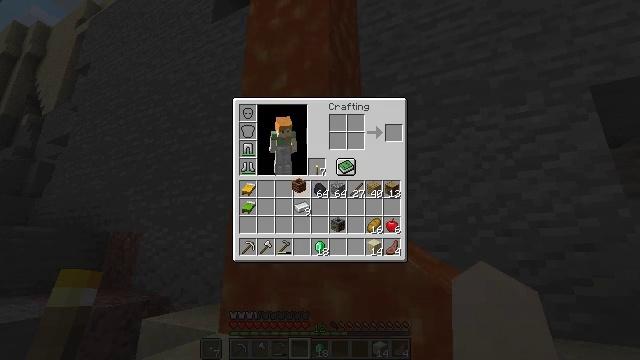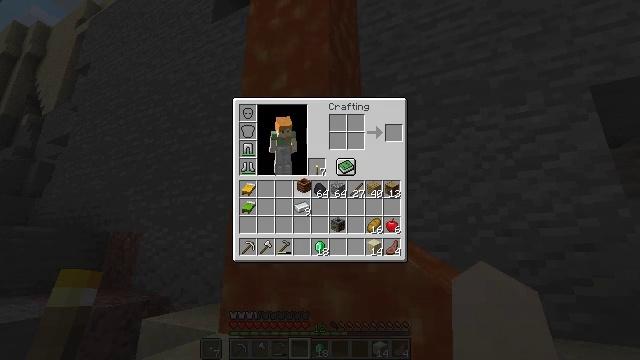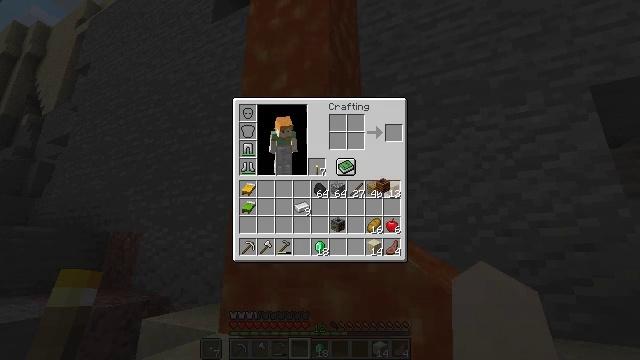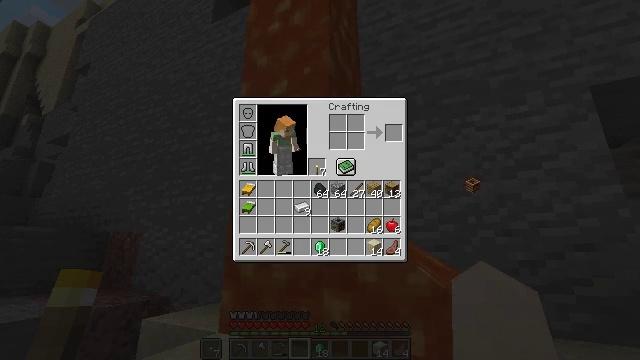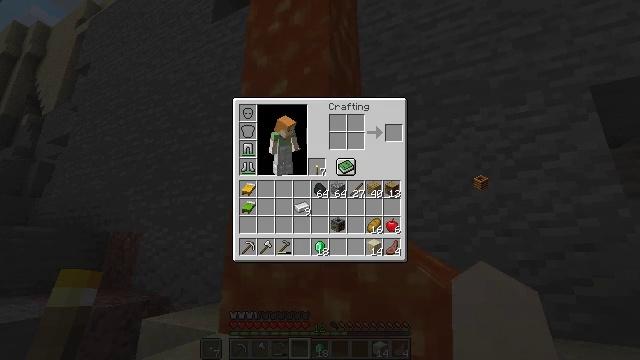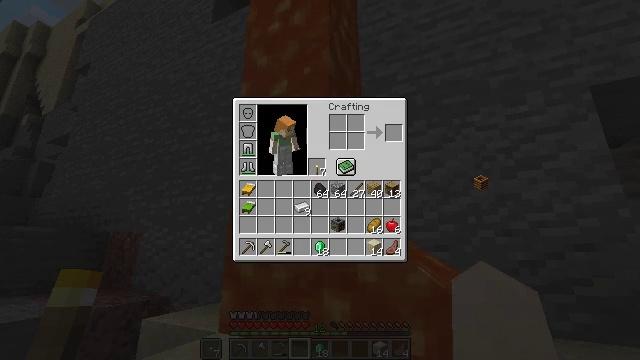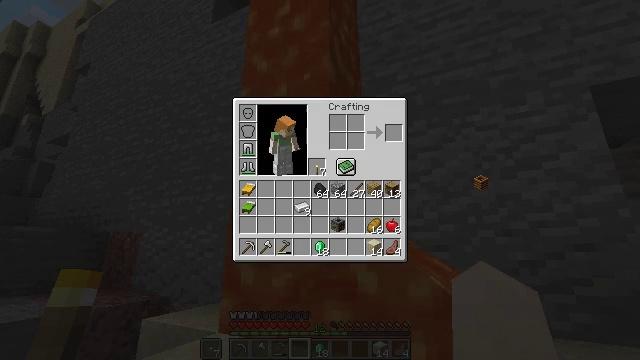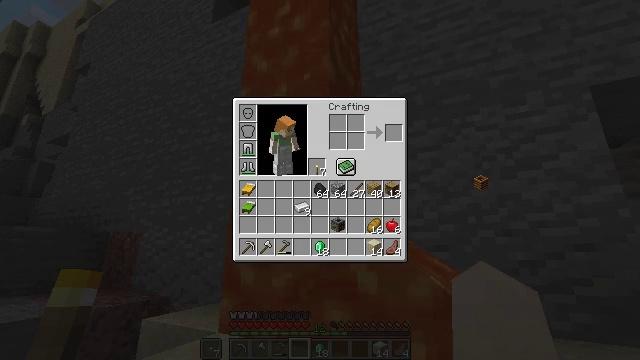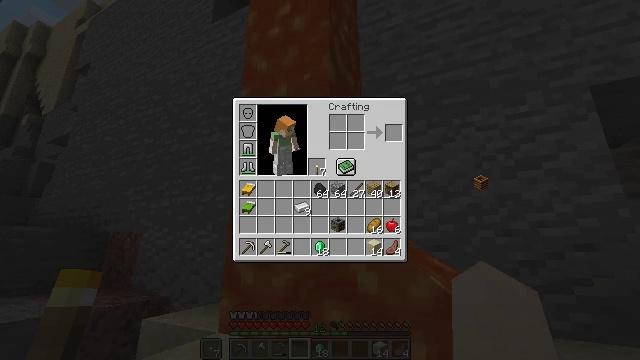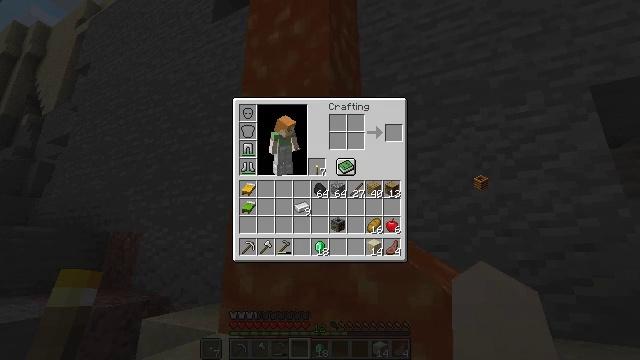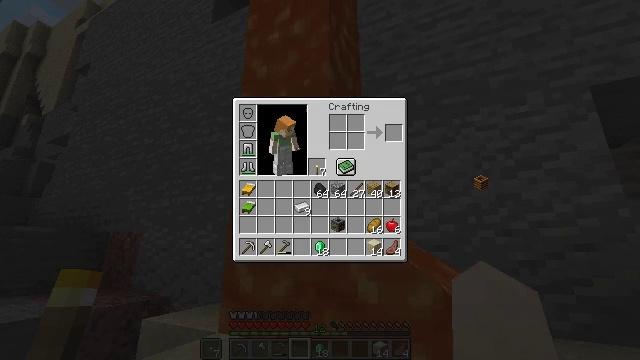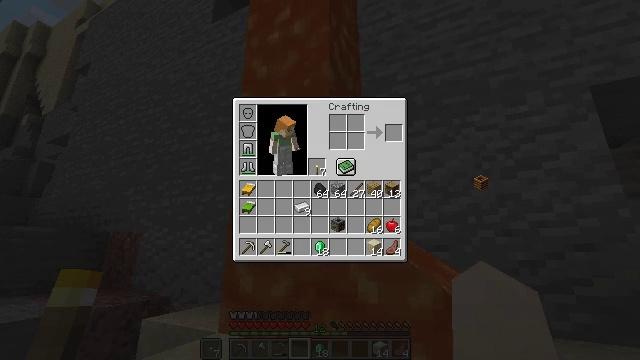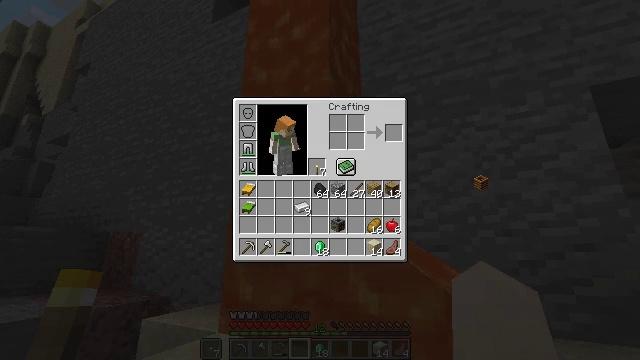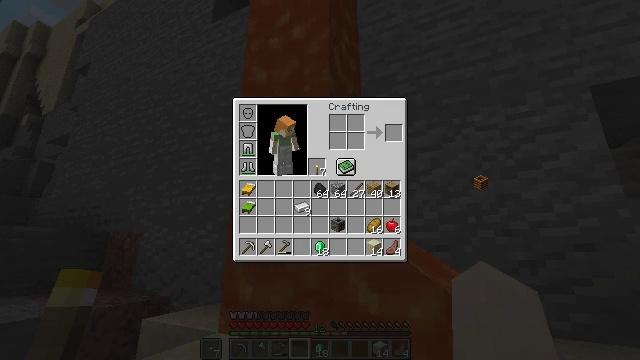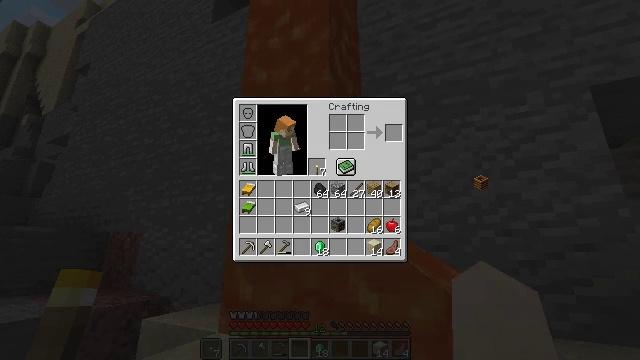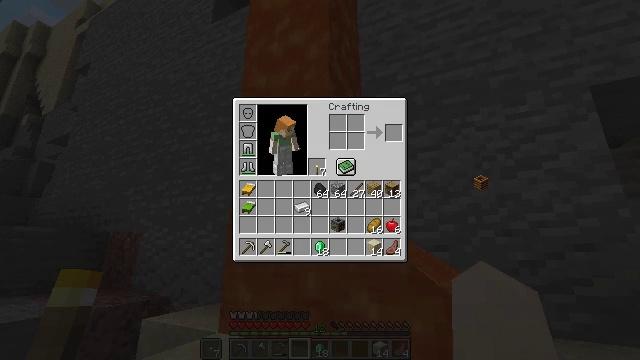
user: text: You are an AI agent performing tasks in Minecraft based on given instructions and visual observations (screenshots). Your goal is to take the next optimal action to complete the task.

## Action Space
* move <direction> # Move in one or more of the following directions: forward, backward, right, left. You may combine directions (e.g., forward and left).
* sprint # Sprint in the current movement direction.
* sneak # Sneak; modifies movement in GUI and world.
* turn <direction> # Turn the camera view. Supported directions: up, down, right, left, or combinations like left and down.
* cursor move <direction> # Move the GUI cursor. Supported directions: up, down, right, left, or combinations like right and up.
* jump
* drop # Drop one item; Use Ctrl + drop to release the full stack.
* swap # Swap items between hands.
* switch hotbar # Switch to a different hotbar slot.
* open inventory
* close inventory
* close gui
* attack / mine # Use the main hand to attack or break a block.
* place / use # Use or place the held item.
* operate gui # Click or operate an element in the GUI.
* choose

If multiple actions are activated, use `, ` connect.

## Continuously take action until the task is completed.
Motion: motion action
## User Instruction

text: Remove a composter from the inventory.
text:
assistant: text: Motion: no_op
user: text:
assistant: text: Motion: cursor move right
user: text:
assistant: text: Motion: cursor move right
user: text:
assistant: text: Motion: cursor move right
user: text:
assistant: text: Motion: no_op
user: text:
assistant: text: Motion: no_op
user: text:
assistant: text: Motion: no_op
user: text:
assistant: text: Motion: no_op
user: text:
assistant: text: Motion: no_op
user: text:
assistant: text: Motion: no_op
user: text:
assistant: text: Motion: no_op
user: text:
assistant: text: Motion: no_op
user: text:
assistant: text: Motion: no_op
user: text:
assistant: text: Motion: no_op
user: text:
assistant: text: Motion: no_op
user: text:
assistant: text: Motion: no_op
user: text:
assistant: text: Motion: no_op
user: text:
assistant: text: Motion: no_op
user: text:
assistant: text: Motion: no_op
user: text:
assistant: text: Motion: no_op
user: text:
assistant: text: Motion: no_op
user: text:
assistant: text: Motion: no_op
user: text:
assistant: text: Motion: no_op
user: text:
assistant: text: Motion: no_op
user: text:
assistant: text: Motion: no_op
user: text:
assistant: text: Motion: no_op
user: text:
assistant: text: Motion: no_op
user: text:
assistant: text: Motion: no_op
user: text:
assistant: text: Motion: no_op
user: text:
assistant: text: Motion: no_op